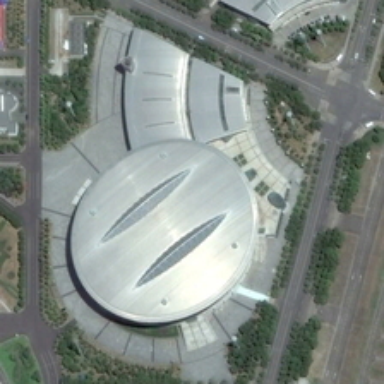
An oval silver gray center building surrounded by green trees is near a crossroads .